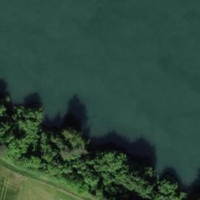
EUNIS habitat code: 15
Species observed at this site:
Euonymus europaeus